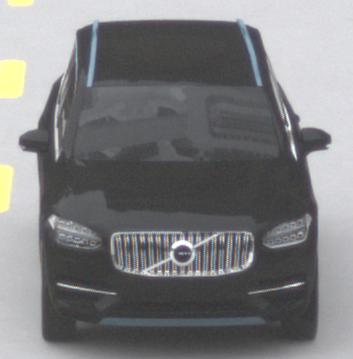
Make: Volvo
Model: XC90 B5
Detailed model: XC90 (L)
Model produced from: 2019/08
Model produced until: 2020/04
Doors: 5
Color: black
Road condition: dry road
Daytime: midday
Contrast: low contrast